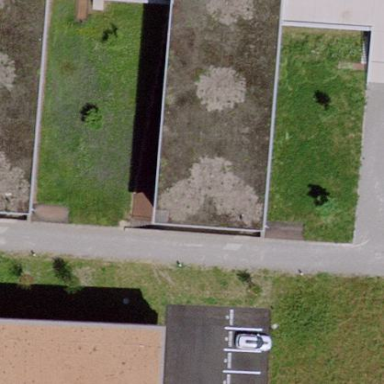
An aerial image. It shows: Building part with flat roof.